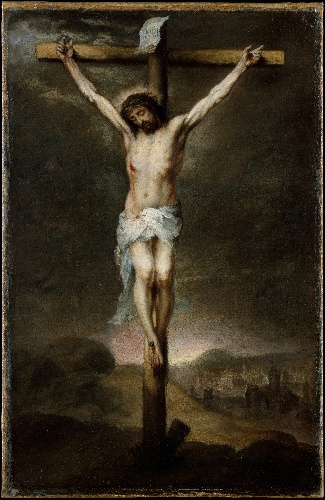
Title: The Crucifixion
Artist: Bartolomé Estebán Murillo
Artist bio: Spanish, Seville 1617–1682 Seville
Date: ca. 1675
Object type: Painting
Classification: Paintings
Medium: Oil on canvas
Dimensions: 20 x 13 in. (50.8 x 33 cm)
Department: European Paintings
Credit line: Bequest of Harry G. Sperling, 1971
Accession year: 1976
Repository: Metropolitan Museum of Art, New York, NY
Tags: Cross|Crucifixion|Christ